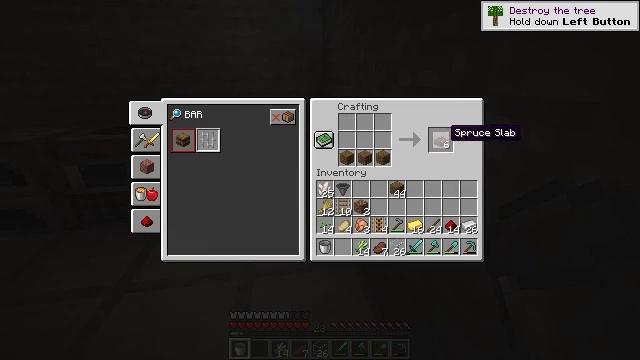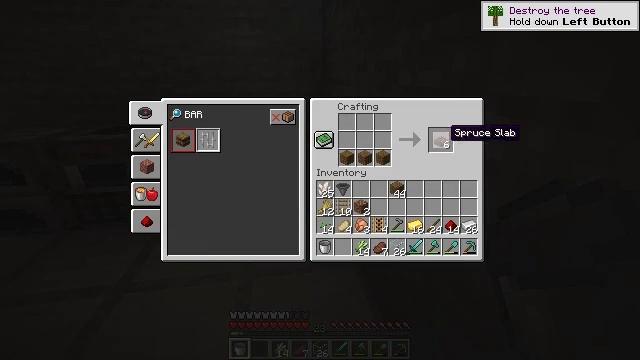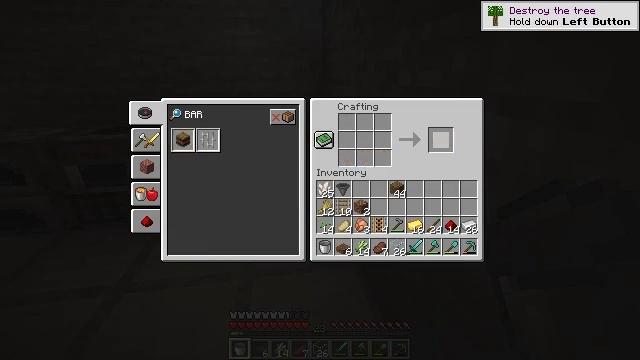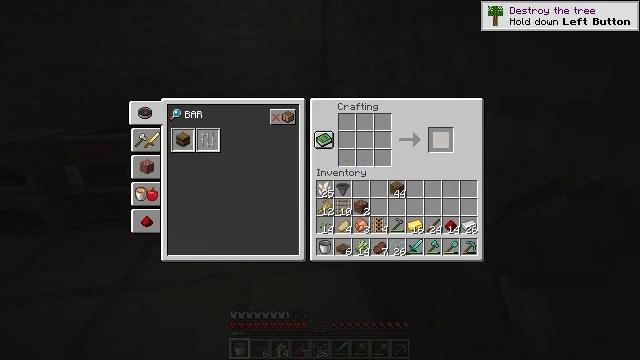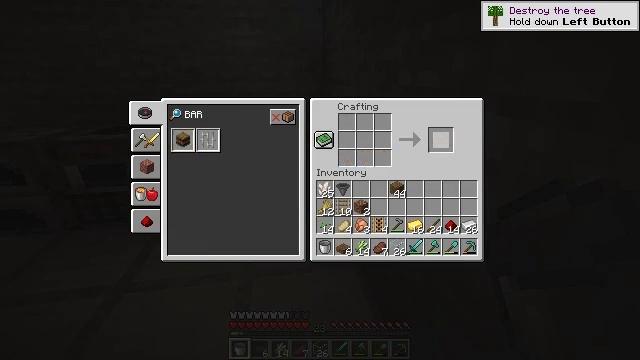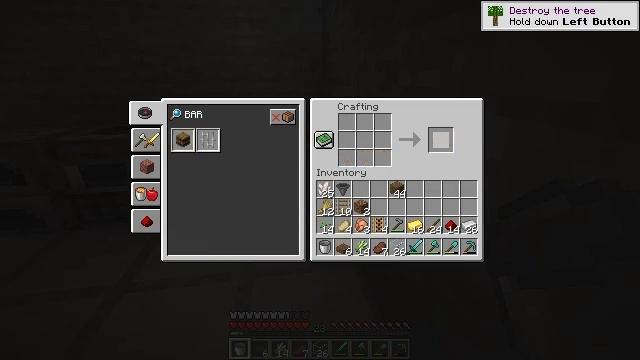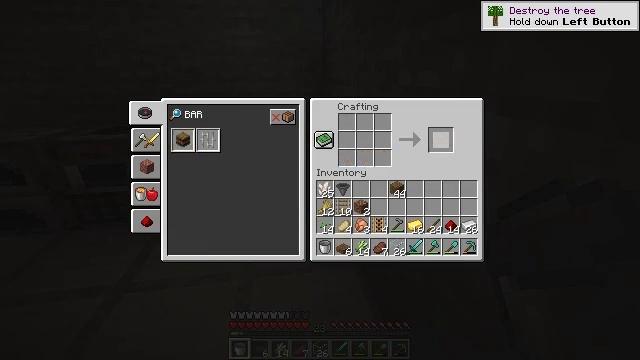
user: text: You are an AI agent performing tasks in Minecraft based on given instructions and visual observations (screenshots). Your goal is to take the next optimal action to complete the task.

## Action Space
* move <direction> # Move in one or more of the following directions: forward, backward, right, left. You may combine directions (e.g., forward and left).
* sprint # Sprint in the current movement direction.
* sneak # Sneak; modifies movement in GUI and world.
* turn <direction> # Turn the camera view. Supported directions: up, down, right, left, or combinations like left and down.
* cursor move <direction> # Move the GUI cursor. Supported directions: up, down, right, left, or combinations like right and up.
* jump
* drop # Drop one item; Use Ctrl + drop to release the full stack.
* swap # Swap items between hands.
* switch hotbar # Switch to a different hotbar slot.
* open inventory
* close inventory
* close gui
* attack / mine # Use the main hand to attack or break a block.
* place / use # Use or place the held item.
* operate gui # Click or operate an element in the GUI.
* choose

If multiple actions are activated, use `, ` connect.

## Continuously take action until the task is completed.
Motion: motion action
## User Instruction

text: Craft a spruce slab.
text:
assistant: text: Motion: sneak
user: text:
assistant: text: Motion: sneak, attack / mine
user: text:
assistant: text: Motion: sneak, attack / mine
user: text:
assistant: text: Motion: sneak, attack / mine
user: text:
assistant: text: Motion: sneak
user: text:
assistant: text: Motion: sneak
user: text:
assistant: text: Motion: sneak